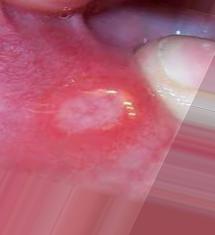
Condition: Mouth Ulcer